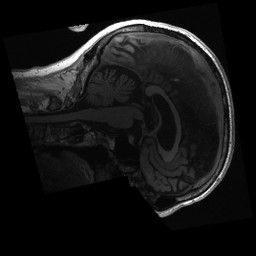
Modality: T1w
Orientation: sagittal
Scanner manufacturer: siemens
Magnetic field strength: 3 T
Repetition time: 2.3 s
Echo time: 0.00289 s